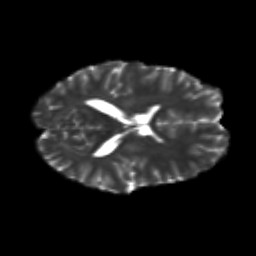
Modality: T2w
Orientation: axial
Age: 19
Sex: female
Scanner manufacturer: siemens
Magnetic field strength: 3 T
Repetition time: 3.5 s
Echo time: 0.125 s